Question: I'm using 'ActionBarSherlock' to implement an 'ActionBar' with tabs in my application.
When I start the app, and switch from tab to tab, everything is fine. However, when I change from portrait to landscape mode, the content of the tab that was last active stays visible. Changing to another tab results in the drawing of the new content on top of the old content (see image).

My main class:
'''
public class TreinVerkeer extends SherlockFragmentActivity {
@Override
public void onCreate(Bundle savedInstanceState) {
super.onCreate(savedInstanceState);
setupTabs(savedInstanceState);
}
@Override
public boolean onCreateOptionsMenu(Menu menu) {
MenuInflater inflater = getSupportMenuInflater();
inflater.inflate(R.menu.menu, menu);
return true;
}
private void setupTabs(Bundle savedInstanceState) {
ActionBar actionBar = getSupportActionBar();
actionBar.setNavigationMode(ActionBar.NAVIGATION_MODE_TABS);
Tab tab = actionBar.newTab().setText("STATIONS").setTabListener(new TabListener<StationsFragment>(this, "stations", StationsFragment.class));
actionBar.addTab(tab);
tab = actionBar.newTab().setText("ROUTE").setTabListener(new TabListener<RouteFragment>(this, "route", RouteFragment.class));
actionBar.addTab(tab);
tab = actionBar.newTab().setText("DELAYS").setTabListener(new TabListener<DelaysFragment>(this, "delays", DelaysFragment.class));
actionBar.addTab(tab);
if (savedInstanceState != null) {
actionBar.setSelectedNavigationItem(savedInstanceState.getInt("tab", 0));
}
}
@Override
protected void onSaveInstanceState(Bundle outState) {
super.onSaveInstanceState(outState);
outState.putInt("tab", getSupportActionBar().getSelectedNavigationIndex());
}
}
'''
The TabListener (from <URL>:
'''
public class TabListener<T extends SherlockFragment> implements com.actionbarsherlock.app.ActionBar.TabListener {
private SherlockFragment mFragment;
private final Activity mActivity;
private final String mTag;
private final Class<T> mClass;
/**
* Constructor used each time a new tab is created.
*
* @param activity
* The host Activity, used to instantiate the fragment
* @param tag
* The identifier tag for the fragment
* @param clz
* The fragment's Class, used to instantiate the fragment
*/
public TabListener(Activity activity, String tag, Class<T> clz) {
mActivity = activity;
mTag = tag;
mClass = clz;
}
/* The following are each of the ActionBar.TabListener callbacks */
public void onTabSelected(Tab tab, FragmentTransaction ft) {
// Check if the fragment is already initialized
if (mFragment == null) {
// If not, instantiate and add it to the activity
mFragment = (SherlockFragment) SherlockFragment.instantiate(mActivity, mClass.getName());
ft.add(android.R.id.content, mFragment, mTag);
} else {
// If it exists, simply attach it in order to show it
ft.attach(mFragment);
}
}
public void onTabUnselected(Tab tab, FragmentTransaction ft) {
if (mFragment != null) {
// Detach the fragment, because another one is being attached
ft.detach(mFragment);
}
}
public void onTabReselected(Tab tab, FragmentTransaction ft) {
// User selected the already selected tab. Usually do nothing.
}
}
'''
And 'StationsFragment' ('RouteFragment' and 'DelaysFragment' are the same, with only different text)
'''
public class StationsFragment extends SherlockFragment {
@Override
public void onCreate(Bundle savedInstanceState) {
super.onCreate(savedInstanceState);
}
@Override
public View onCreateView(LayoutInflater inflater, ViewGroup container, Bundle savedInstanceState) {
return inflater.inflate(R.layout.stationsfragment, container, false);
}
}
'''
With that the layout file for 'StationsFragment':
'''
<?xml version="1.0" encoding="utf-8"?>
<LinearLayout xmlns:android="http://schemas.android.com/apk/res/android"
android:layout_width="match_parent"
android:layout_height="match_parent"
android:orientation="vertical" >
<TextView
android:layout_width="fill_parent"
android:layout_height="wrap_content"
android:text="Stations" />
</LinearLayout>
'''
And finally the Manifest file:
'''
<?xml version="1.0" encoding="utf-8"?>
<manifest xmlns:android="http://schemas.android.com/apk/res/android"
package="com.myapp"
android:versionCode="1"
android:versionName="1.0" >
<uses-sdk
android:minSdkVersion="8"
android:targetSdkVersion="15" />
<application
android:icon="@drawable/ic_launcher"
android:label="@string/app_name" >
<activity
android:name=".TreinVerkeer"
android:label="@string/app_name"
android:theme="@style/Theme.Sherlock.Light" >
<intent-filter>
<action android:name="android.intent.action.MAIN" />
<category android:name="android.intent.category.LAUNCHER" />
</intent-filter>
</activity>
</application>
</manifest>
'''
I had the same problem before right away when starting the app (so without even changing the orientation), this was solved by removing 'setContentView(R.layout.main)' in the 'onCreate' of the main class. I can't find a solution for this however. Can anyone help me with this?
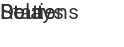
Answer: 'FragmentManager' will automatically restore whatever fragment (and history) was currently displayed upon a configuration change. Call 'findFragmentByTag' to see if an instance of the target fragment already exists before creating and attaching a new instance.